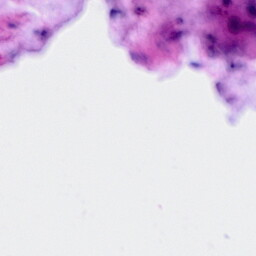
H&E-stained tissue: Ovarian